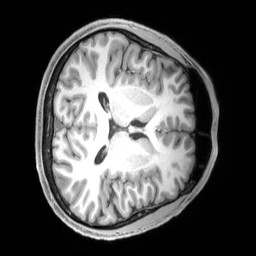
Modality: T1w
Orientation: axial
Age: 22
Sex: male
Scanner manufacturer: siemens
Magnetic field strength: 3 T
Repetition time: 2.4 s
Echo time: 0.00219 s